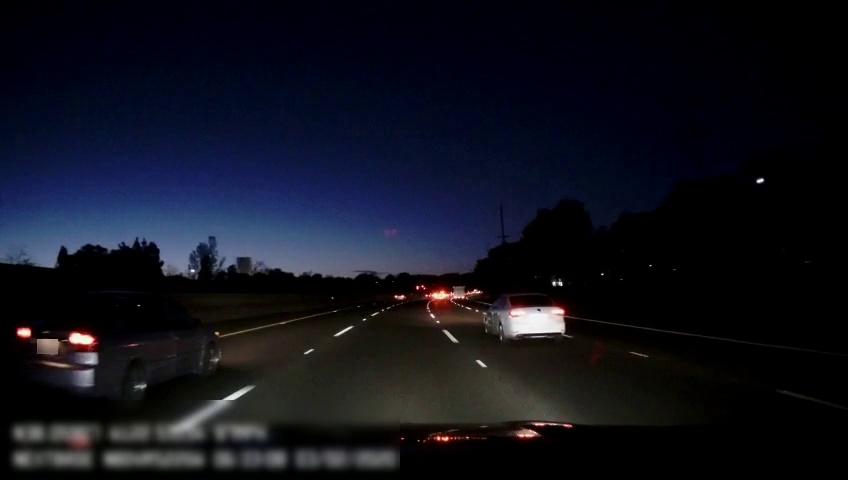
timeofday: Night
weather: Other
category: Drivable Space
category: Vehicles | Car
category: Vehicles | Car
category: Vehicles | Other LV
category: Lanes | Alternate Lane
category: Lanes | Current Lane
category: Lanes | Current Lane
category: Lanes | Alternate Lane
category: Lanes | Alternate Lane